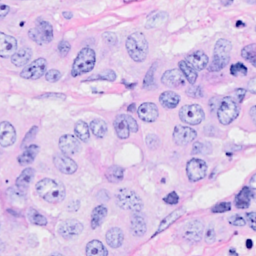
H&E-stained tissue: Breast